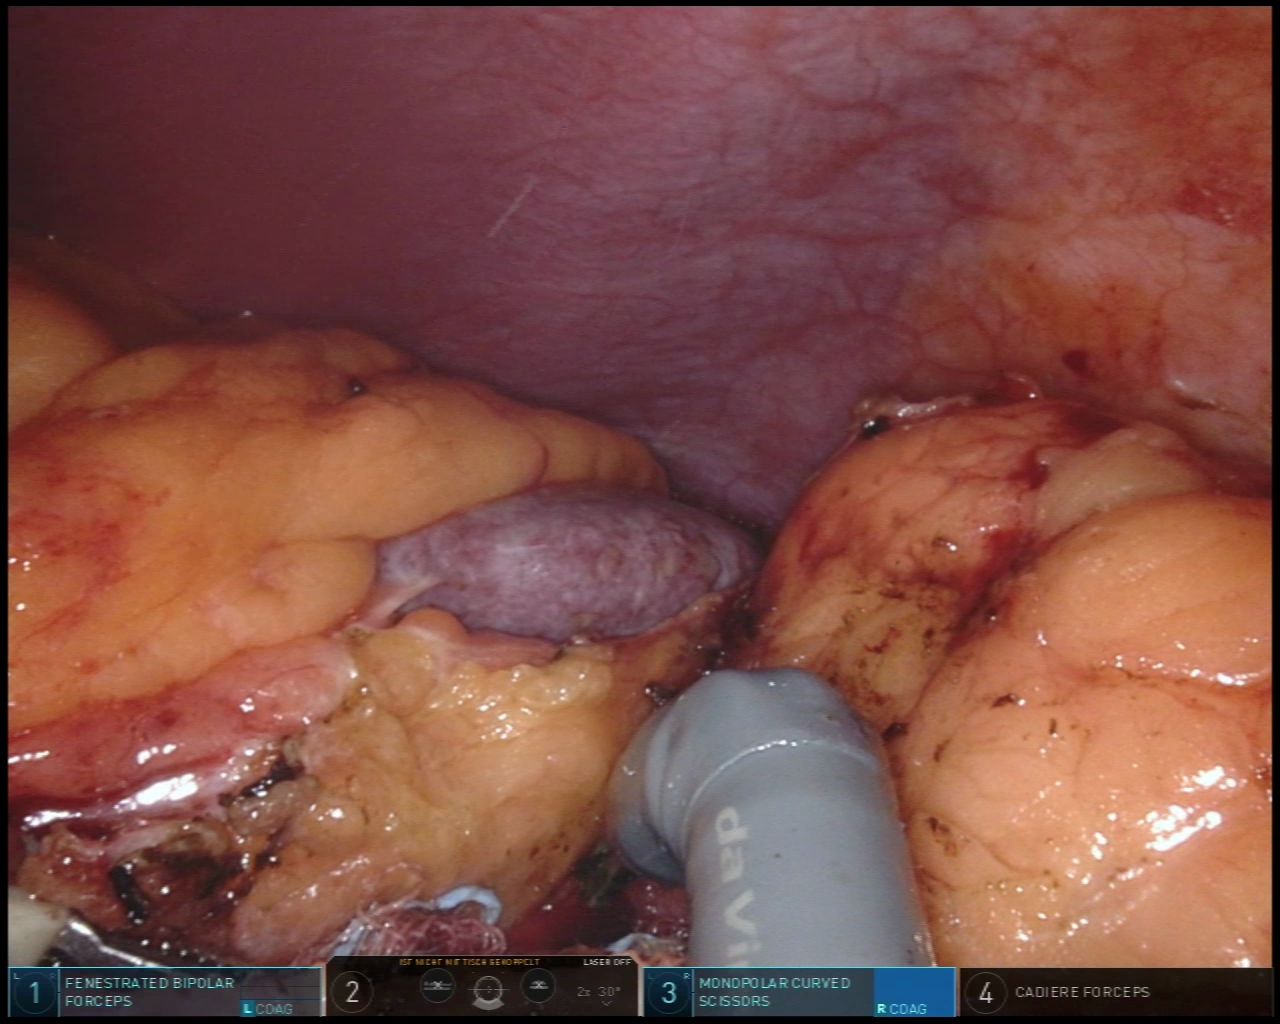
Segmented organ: spleen
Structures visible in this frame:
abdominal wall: yes
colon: no
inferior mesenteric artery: no
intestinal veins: no
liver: no
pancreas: no
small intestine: no
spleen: yes
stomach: yes
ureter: no
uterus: no
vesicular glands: no